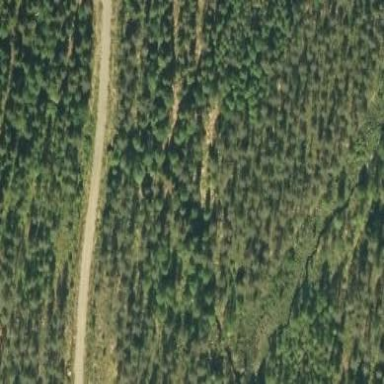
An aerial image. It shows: Woodland consisting mainly of needle-leaved trees.